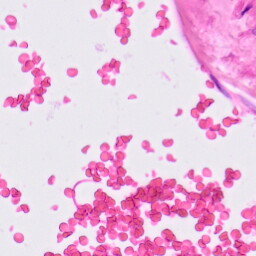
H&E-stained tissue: Lung